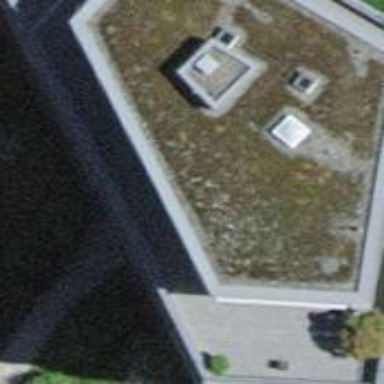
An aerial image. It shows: Apartment building with flat roof.